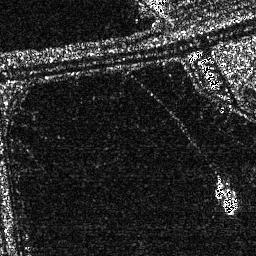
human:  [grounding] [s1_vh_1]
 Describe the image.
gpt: In the satellite image, there is  <ref>1 medium ship </ref> <box>[[83, 68, 92, 83, 0]]</box> located at bottom right.